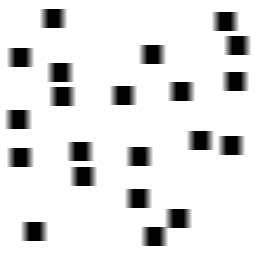
Squares: 21
Triangles: 0
Stars: 0
Total shapes: 21